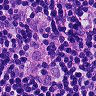
Metastatic tissue present: yes